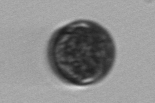
Label: Thalassiosira